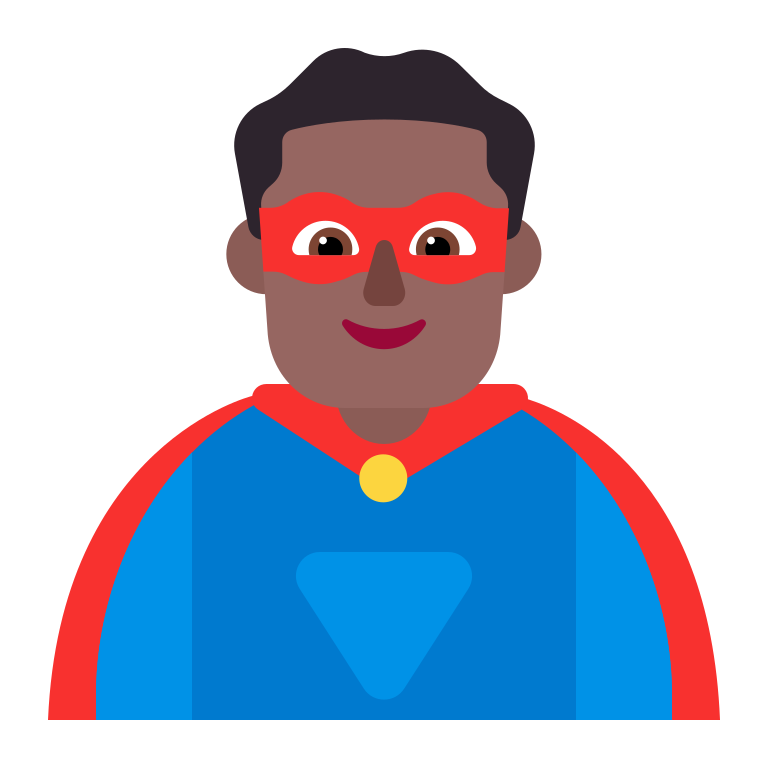
man superhero flat  dark